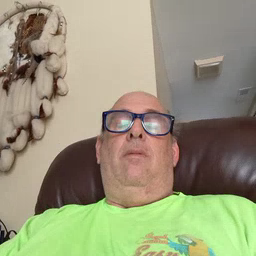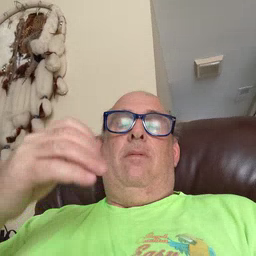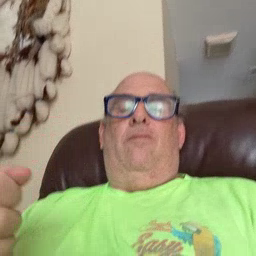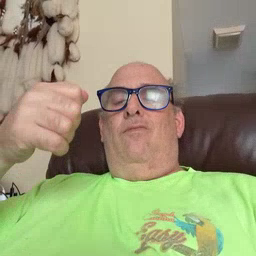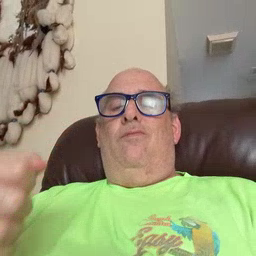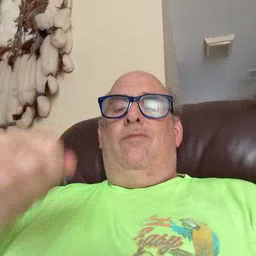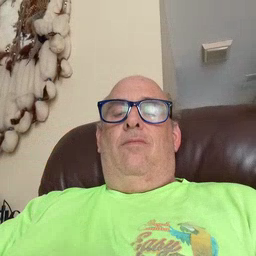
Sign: car